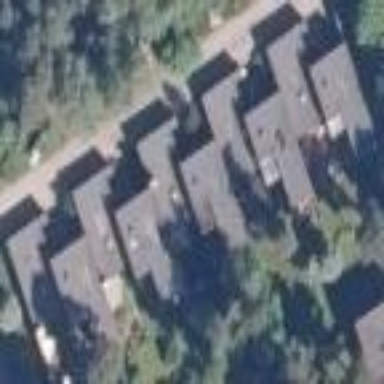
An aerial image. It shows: Terrace building.